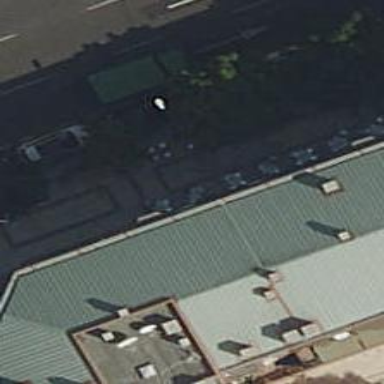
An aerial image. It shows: Greengrocer shop.